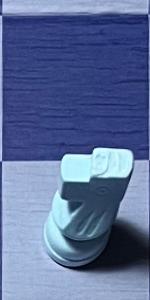
Label: Knight_White